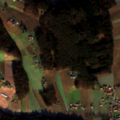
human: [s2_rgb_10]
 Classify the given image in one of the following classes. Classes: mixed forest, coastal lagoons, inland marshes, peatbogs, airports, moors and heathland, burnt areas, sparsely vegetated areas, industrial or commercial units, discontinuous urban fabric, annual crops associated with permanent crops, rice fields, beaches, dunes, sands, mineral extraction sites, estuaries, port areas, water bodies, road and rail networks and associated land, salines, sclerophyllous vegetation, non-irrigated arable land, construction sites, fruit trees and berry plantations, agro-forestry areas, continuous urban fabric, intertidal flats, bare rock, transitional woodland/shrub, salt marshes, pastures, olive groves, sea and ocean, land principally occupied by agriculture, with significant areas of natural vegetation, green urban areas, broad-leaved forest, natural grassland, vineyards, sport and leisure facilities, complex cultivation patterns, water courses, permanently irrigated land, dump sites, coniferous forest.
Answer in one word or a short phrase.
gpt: non-irrigated arable land, complex cultivation patterns, broad-leaved forest